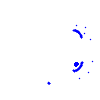
Particle: electron